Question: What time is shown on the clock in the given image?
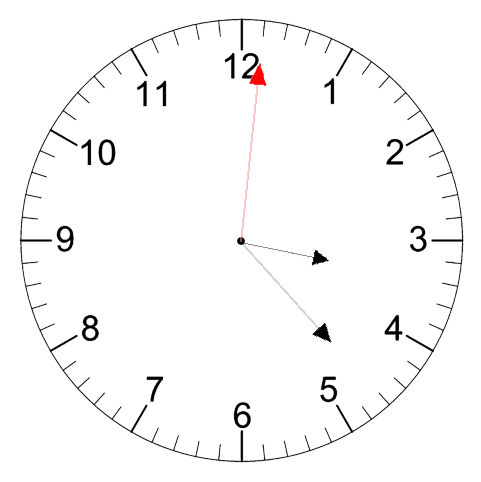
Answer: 03:23:01